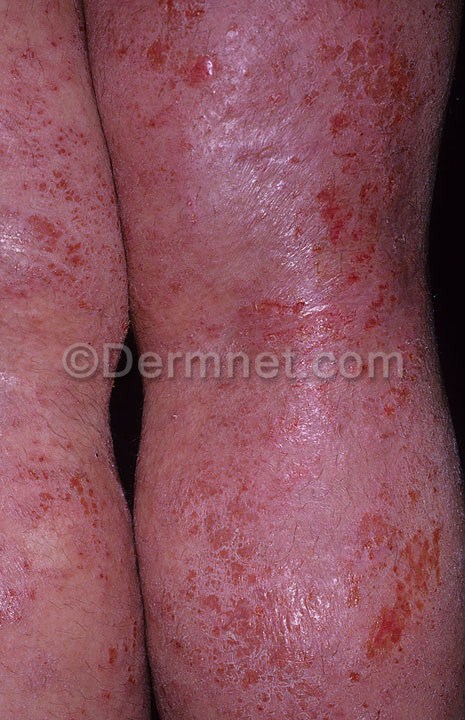
Disease: Atopic Dermatitis Photos